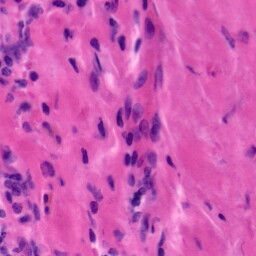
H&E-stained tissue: Tonsil